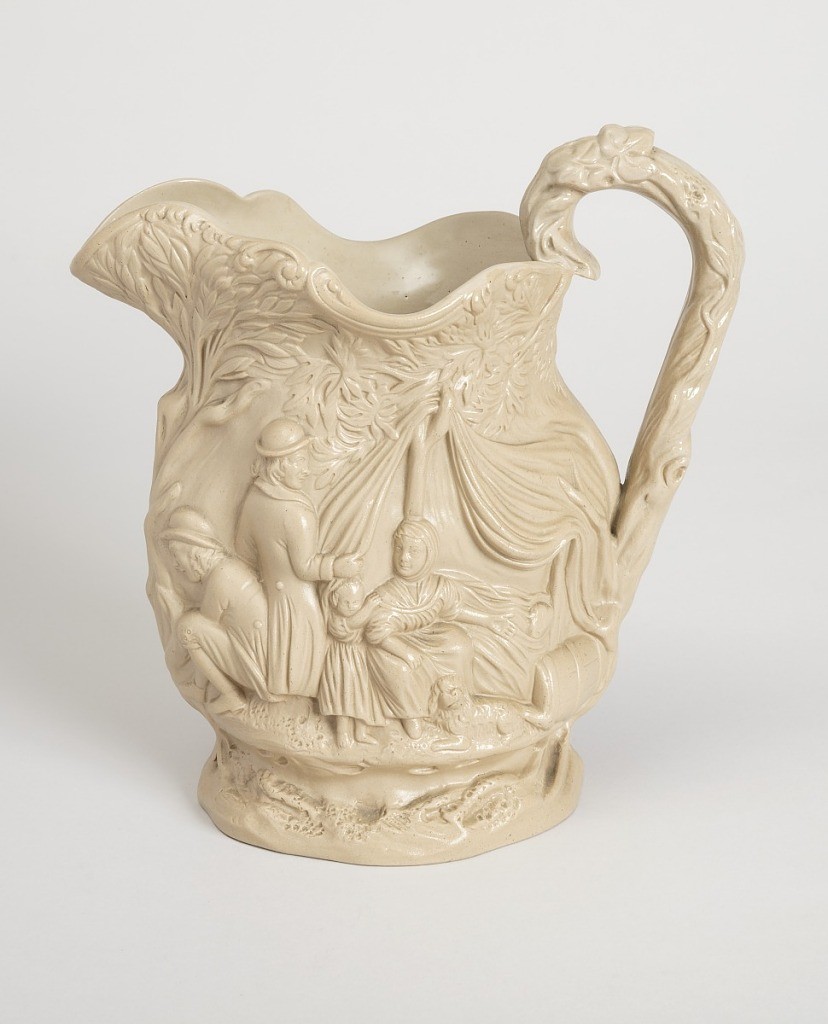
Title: Gypsy
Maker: Samuel Alcock & Co., British, 1828 - 1860
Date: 1843
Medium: Molded, glazed stoneware
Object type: Pitcher
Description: Putty-colored job with relief decoration showing a family under a tent.